Question: I need some help with the positioning of divs that appear on each #box's hover event.
The hidden divs should appear over the box that was hovered in a way that:
1. Each #tooltip div covers the box that was hovered plus the box next to it
2. The tooltips of boxes 1 & 2 should cover the boxes to the right
3. tooltips for box 3 & 4 should cover the boxes to their left (to make it more understandable, please see the attached image
4. There will be several rows of boxes so positioning should be relative and not fixed to the page dimensions (i suppose)
So far I haven't managed to get the #tooltip positionings right (I know that one should be absolute and the other relative but no matter my efforts, I haven't nailed it yet).
Here's a <URL> to work on and this is the result i'm after:

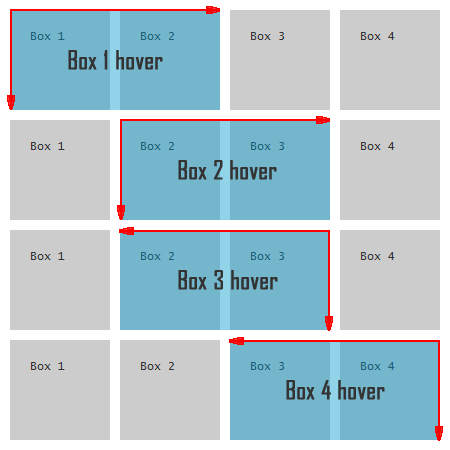
Answer: Is this, what you're trying to get?
<URL>